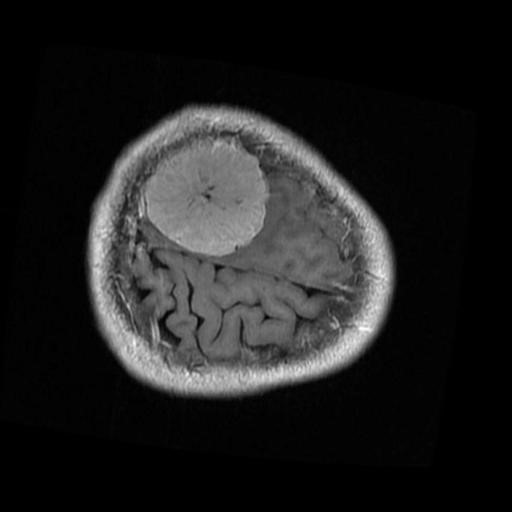
Label: brain_menin